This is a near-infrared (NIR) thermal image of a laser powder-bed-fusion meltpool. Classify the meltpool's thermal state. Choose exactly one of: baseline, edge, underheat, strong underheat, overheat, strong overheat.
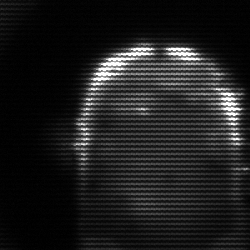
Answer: baseline